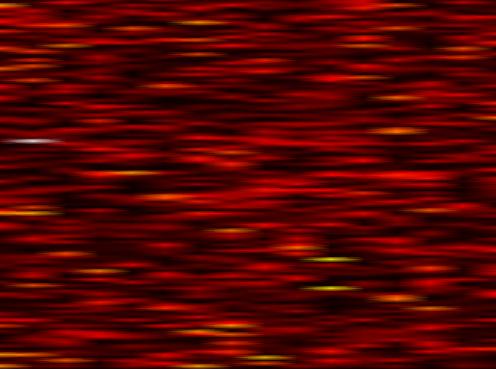
Label: FOFDM